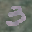
Label: 3